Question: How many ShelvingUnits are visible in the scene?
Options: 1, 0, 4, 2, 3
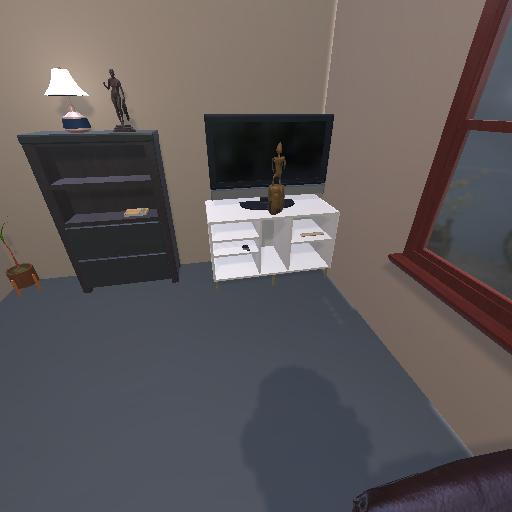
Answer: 1